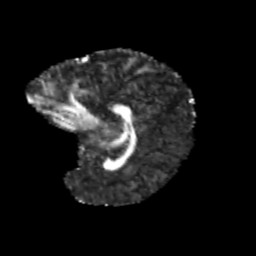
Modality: FA
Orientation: sagittal
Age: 8
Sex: female
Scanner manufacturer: siemens
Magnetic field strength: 3 T
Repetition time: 3.8 s
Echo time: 0.07 s